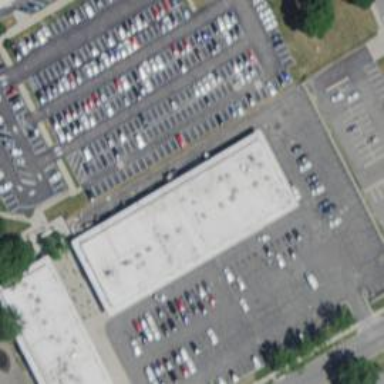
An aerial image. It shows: Parking area with surface.